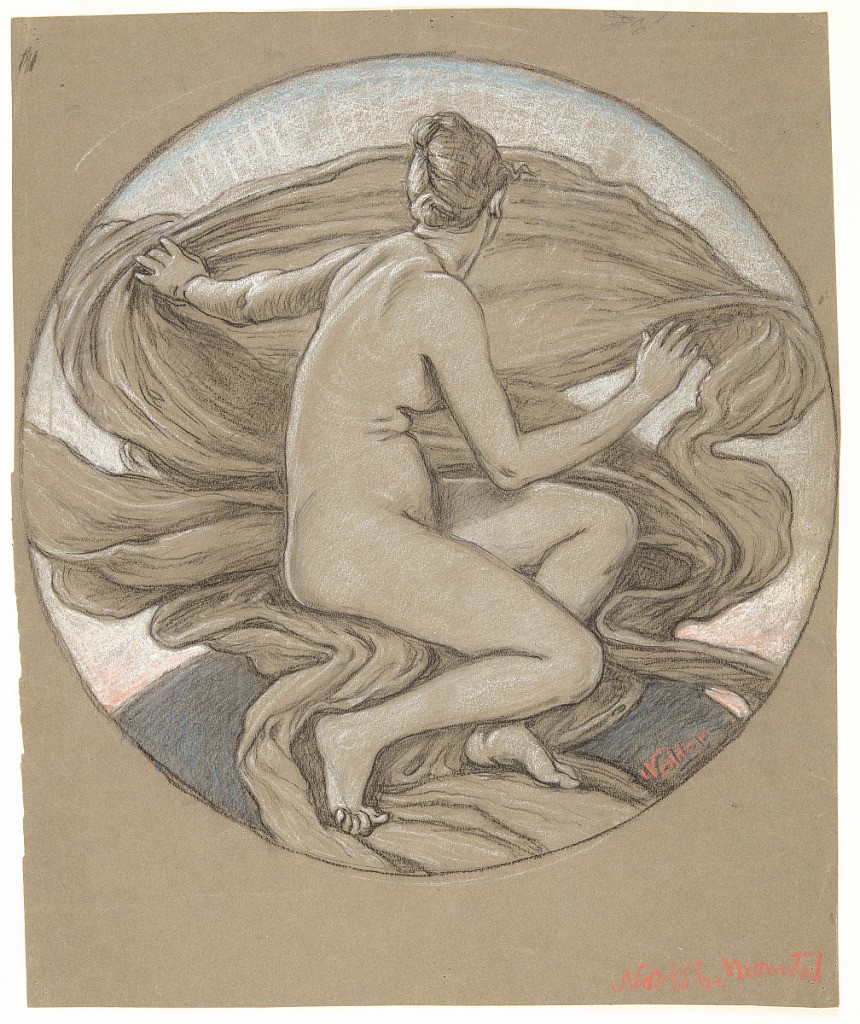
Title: Study for "The Morning Glory"
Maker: Elihu Vedder, American, 1836 – 1923
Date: ca. 1899
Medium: Pastel on green-brown wove paper
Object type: Drawing
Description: Recto: Female figure seated turned toward the right. Drapery swirls in the background, with the rays of sunlight rising beyond it.  Verso: Nude torso of a young female figure, with arms raised above her head.